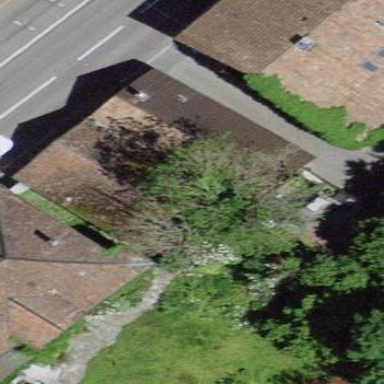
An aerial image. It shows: Gabled building with roof made of roof tiles.